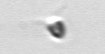
Label: Pyramimonas